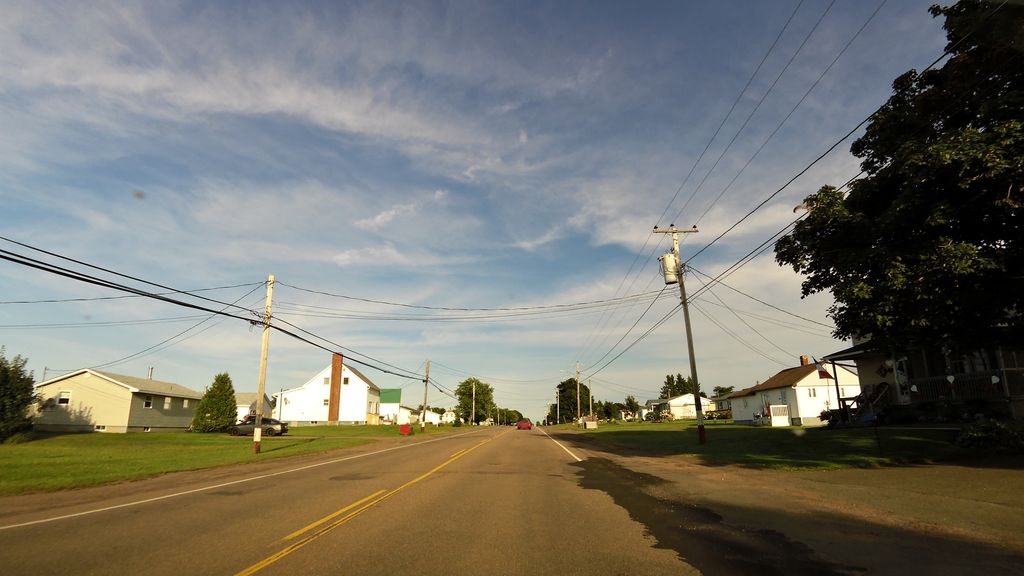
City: charlottetown